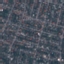
Land use / land cover class: Residential